Interaction volume radius: 10 \u00c5
Interaction volume height: 30 \u00c5
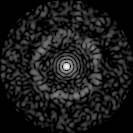
Disorder parameter: 0.8243